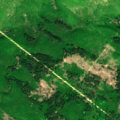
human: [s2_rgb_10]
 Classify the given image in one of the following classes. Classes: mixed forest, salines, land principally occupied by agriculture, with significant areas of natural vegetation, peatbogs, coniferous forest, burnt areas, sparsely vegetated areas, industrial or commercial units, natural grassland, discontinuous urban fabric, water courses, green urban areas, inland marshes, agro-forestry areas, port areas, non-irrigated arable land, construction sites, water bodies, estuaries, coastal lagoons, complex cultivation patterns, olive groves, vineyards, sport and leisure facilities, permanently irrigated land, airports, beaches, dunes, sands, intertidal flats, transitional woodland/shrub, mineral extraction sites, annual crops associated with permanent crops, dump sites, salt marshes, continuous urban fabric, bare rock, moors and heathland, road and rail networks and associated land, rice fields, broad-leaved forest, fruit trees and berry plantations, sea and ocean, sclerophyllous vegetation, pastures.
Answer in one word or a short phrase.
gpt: broad-leaved forest, mixed forest, transitional woodland/shrub